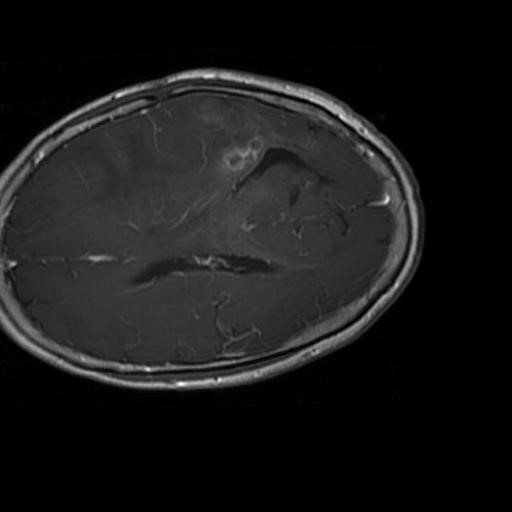
Label: brain_glioma